Question: I want to change the header of my 'JTable' that displays the data from SQL Server database because it also display the same column name on my database. I just need the Data itself, not the column name.
here is the code that I used to display the Data:
'''
public void search() throws Exception{
Class.forName("sun.jdbc.odbc.JdbcOdbcDriver");
String url = "jdbc:odbc:*****";
String user = "*****";
String pass = "*****";
Connection con = DriverManager.getConnection(url, user, pass);
Statement state = con.createStatement();
ResultSet rs = state.executeQuery("SELECT * FROM dbo.Patients");
ResultSetMetaData rsmetadata = rs.getMetaData();
int columns = rsmetadata.getColumnCount();
DefaultTableModel dtm = new DefaultTableModel();
Vector column_name = new Vector();
Vector data_rows = new Vector();
for (int i=1; i<columns;i++){
column_name.addElement(rsmetadata.getColumnName(i));
}
dtm.setColumnIdentifiers(column_name);
while(rs.next()){
data_rows = new Vector();
for (int j=1; j<columns; j++){
data_rows.addElement(rs.getString(j));
}
dtm.addRow(data_rows);
}
tblPatient.setModel(dtm);
}
'''
and this is the result :

I want to change that pIDNo to Patient ID, pLName to Last Name, pFName to First Name, so on and so forth...
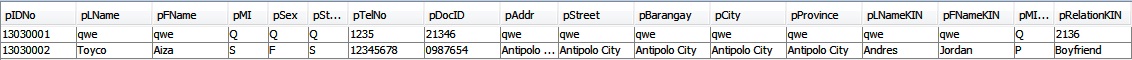
Answer: Changing your 'SELECT * FROM dbo.Patients' to 'SELECT pIDNo AS 'Patient ID', pLName AS '....'
is the easiest way. And, naming the column names instead of using '*' is faster.